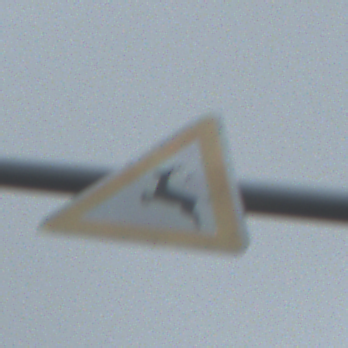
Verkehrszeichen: WildwechselRechts
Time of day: Midday
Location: Outdoor (Suburban)
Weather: Overcast
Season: NotSpecified
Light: Natural